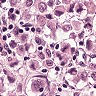
Metastatic tissue present: yes